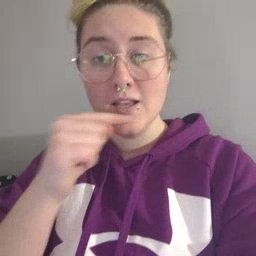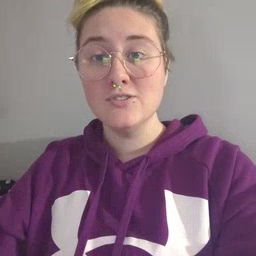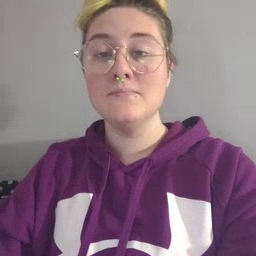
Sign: toothbrush